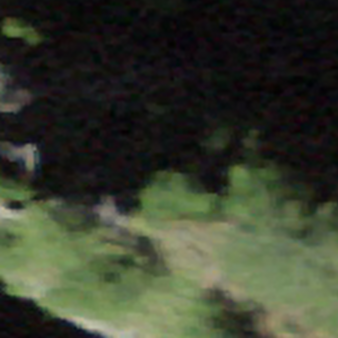
Label: other